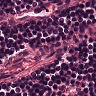
Metastatic tissue present: no